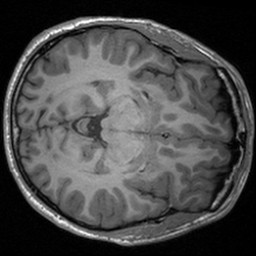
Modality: T1w
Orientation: axial
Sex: male
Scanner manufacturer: siemens
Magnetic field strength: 3 T
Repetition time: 1.9 s
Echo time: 0.00226 s